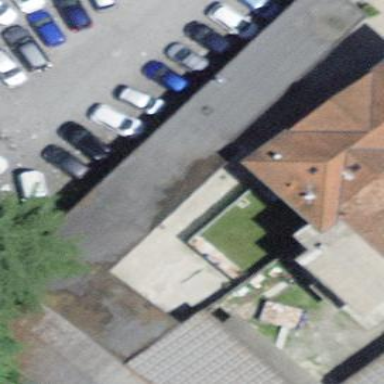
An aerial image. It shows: Area designated for garages.